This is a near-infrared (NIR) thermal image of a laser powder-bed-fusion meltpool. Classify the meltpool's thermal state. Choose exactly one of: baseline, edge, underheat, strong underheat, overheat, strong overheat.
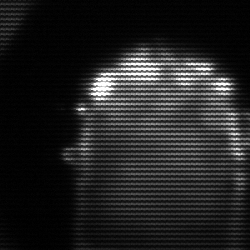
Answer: baseline